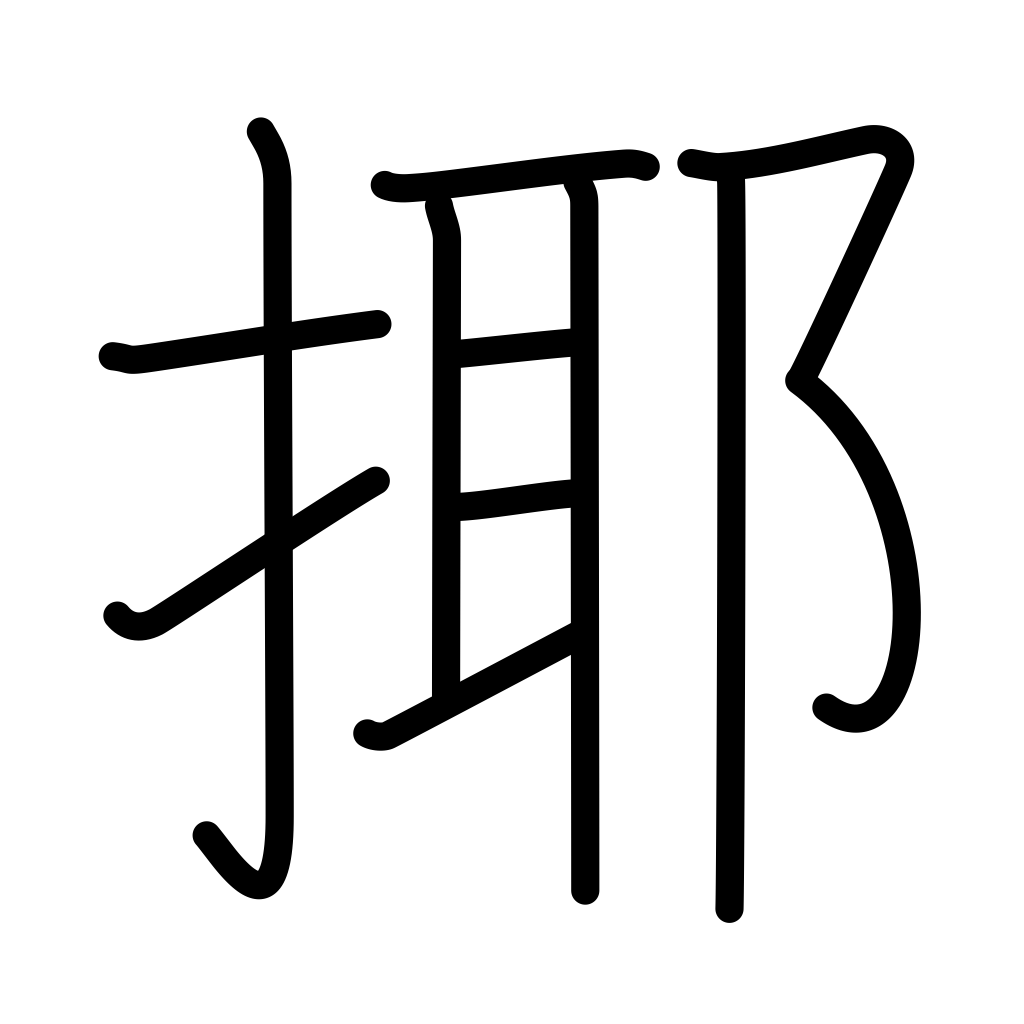
Meaning: tease, play with